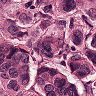
Metastatic tissue present: yes